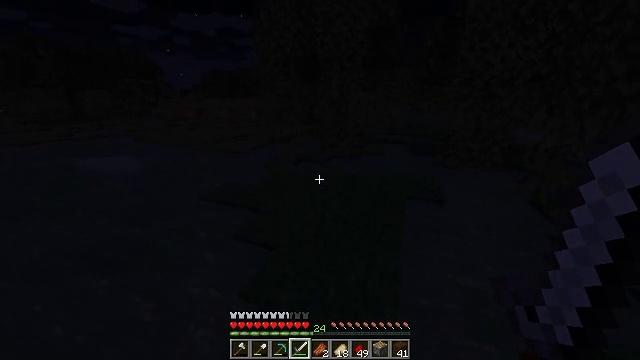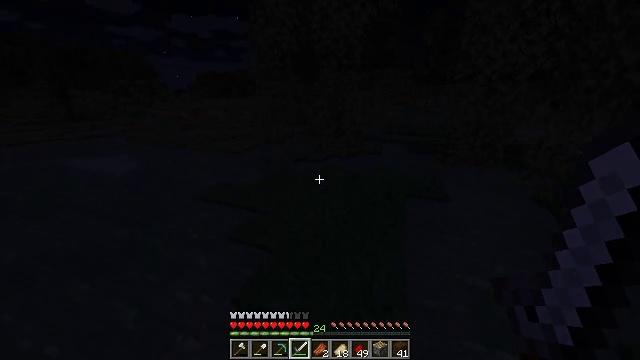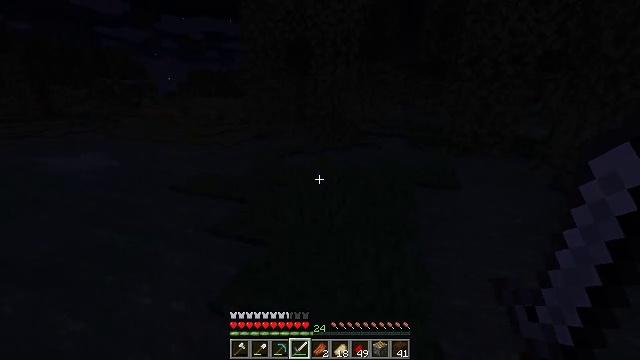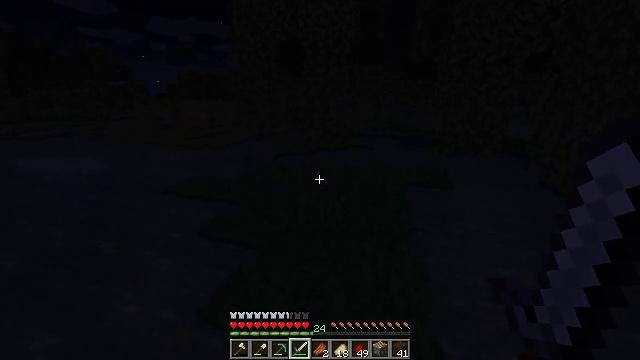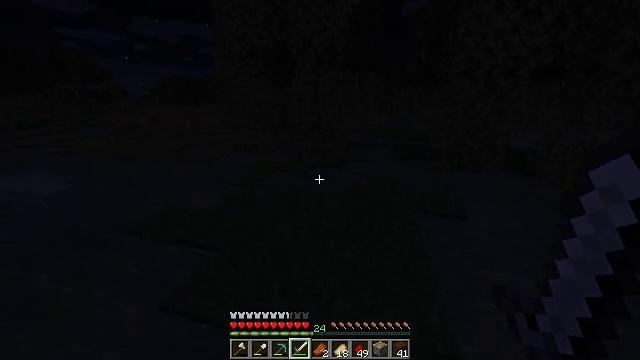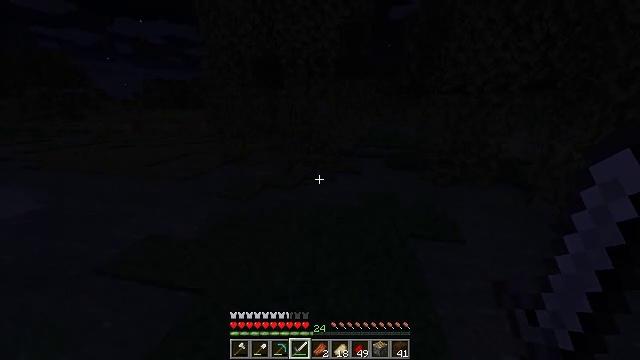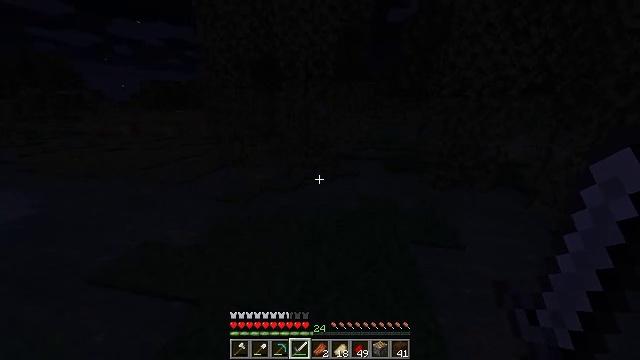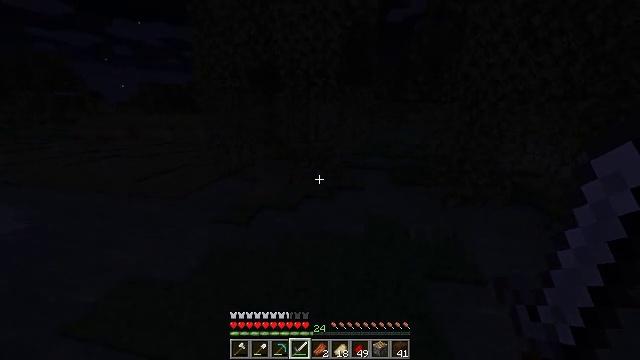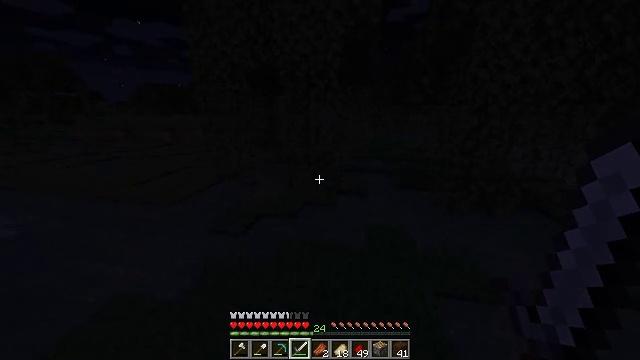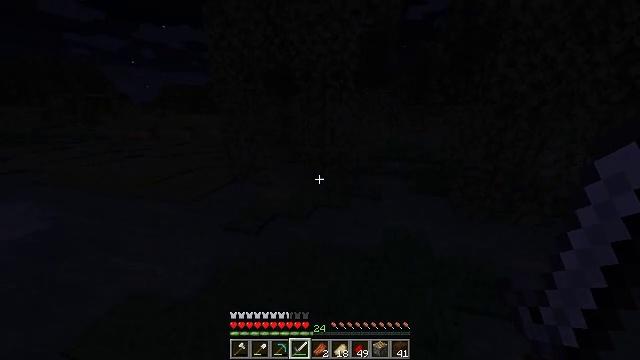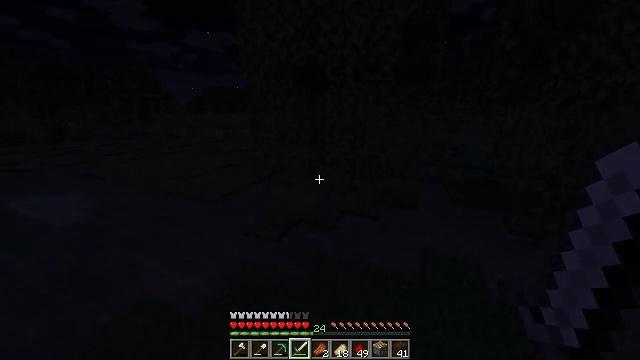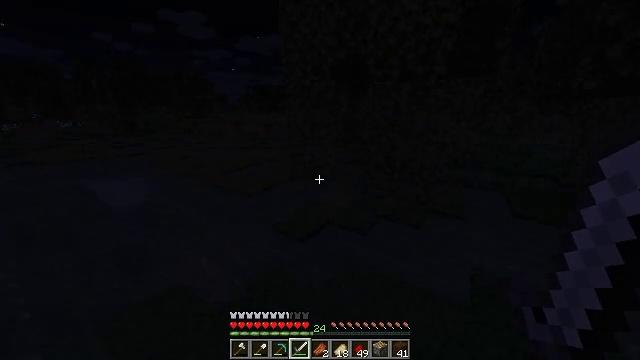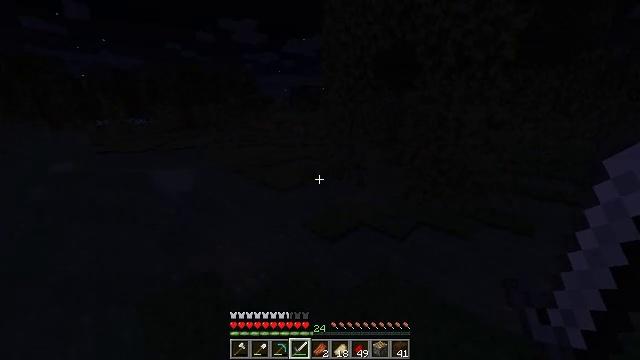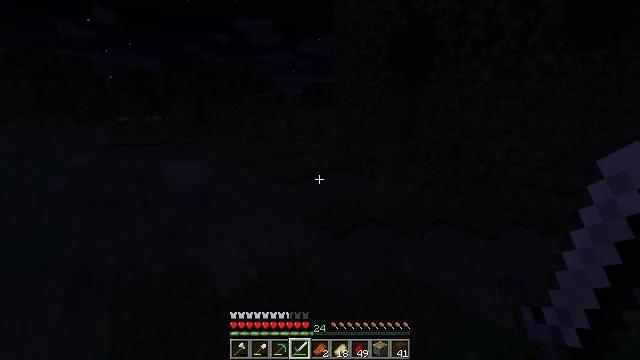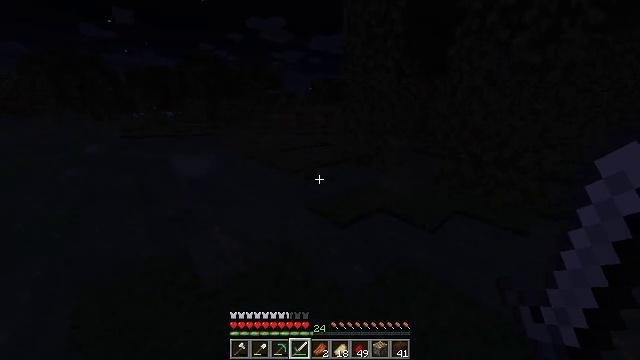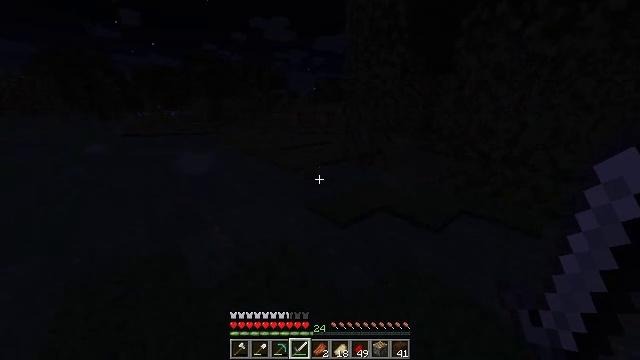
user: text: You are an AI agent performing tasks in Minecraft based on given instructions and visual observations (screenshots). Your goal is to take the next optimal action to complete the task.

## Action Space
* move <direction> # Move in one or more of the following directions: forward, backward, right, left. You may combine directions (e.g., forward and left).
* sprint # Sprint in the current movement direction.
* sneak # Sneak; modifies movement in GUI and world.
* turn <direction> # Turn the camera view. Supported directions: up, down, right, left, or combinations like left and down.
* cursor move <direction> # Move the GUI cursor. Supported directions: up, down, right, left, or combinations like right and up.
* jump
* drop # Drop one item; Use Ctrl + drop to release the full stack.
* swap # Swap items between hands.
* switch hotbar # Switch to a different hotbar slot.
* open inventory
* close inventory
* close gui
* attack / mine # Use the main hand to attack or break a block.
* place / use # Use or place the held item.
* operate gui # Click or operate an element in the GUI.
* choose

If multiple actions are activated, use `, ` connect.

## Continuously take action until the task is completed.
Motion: motion action
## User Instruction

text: Hunt a slime.
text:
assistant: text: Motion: move forward, jump
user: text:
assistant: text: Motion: move forward, turn right, jump
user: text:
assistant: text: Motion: move forward, turn right, jump
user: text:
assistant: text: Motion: move forward, turn right, jump
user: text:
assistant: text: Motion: move forward, turn right, jump
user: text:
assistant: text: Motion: move forward, sprint, jump
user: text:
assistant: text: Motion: move forward, sprint, jump
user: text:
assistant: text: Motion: move forward, sprint, jump
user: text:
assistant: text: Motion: move forward, turn left, jump
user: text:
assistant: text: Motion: move forward, turn left, jump
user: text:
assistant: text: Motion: move forward, turn left, jump
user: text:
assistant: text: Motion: move forward, turn left, jump
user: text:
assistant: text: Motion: move forward, turn left, jump
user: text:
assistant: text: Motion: move forward, turn left, jump
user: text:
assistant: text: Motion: move forward, jump
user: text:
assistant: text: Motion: move forward, sprint, jump
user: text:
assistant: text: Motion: move forward, sprint, jump
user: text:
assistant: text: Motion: move forward, sprint, jump
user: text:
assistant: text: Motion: move forward, sprint, jump
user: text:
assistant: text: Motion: move forward, sprint, jump
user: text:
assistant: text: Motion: move forward, jump
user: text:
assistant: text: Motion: move forward, jump
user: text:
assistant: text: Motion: move forward, turn left, jump
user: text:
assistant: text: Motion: move forward, turn left, jump
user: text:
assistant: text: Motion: move forward, turn left, jump
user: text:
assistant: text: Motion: move forward, turn left, jump
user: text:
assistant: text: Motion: move forward, turn left, jump
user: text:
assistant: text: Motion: move forward, sprint, turn left, jump
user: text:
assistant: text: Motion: move forward, sprint, jump
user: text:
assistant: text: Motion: move forward, sprint, jump